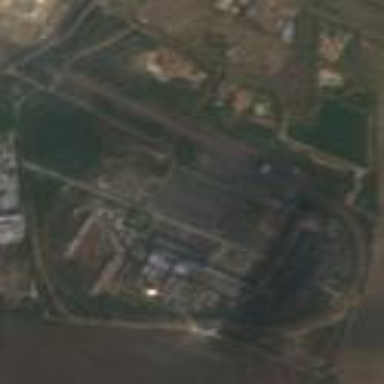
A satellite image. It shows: Industrial area with coal power plant.